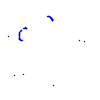
Particle: proton